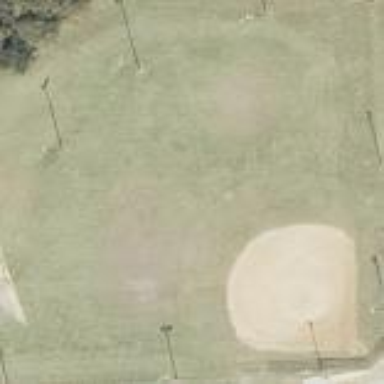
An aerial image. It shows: Baseball pitch for leisure and sports activities.